Aerial crown-view tile of a tropical tree (Barro Colorado Island, Panama), acquired 20250317:
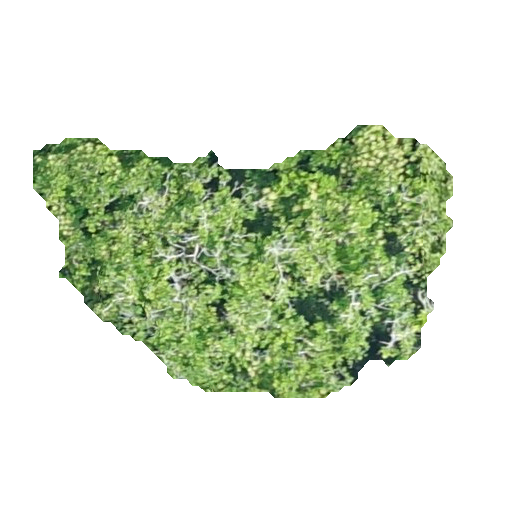
Species: Anacardium excelsum
GBIF accepted scientific name: Anacardium excelsum
Crown area: 121.443 m²